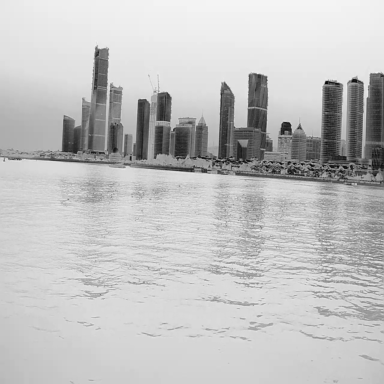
There is a canoe in the infrared image.